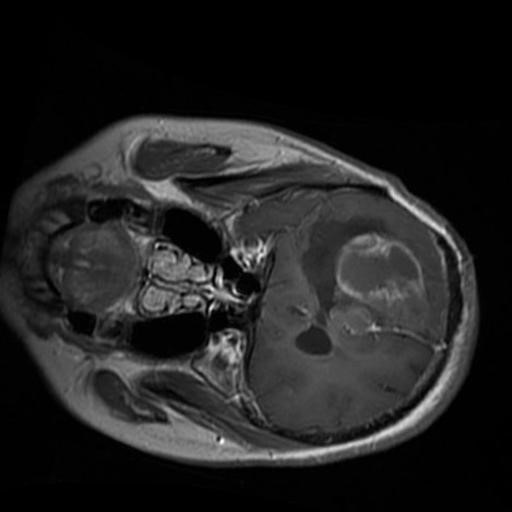
Label: brain_glioma